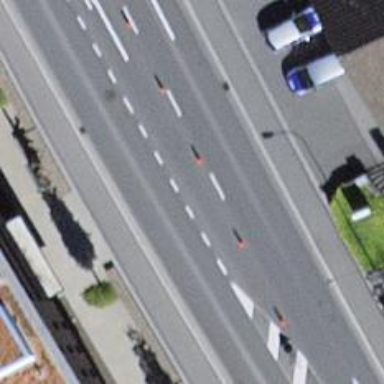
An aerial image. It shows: Primary highway with asphalt surface and sidewalks on both sides.